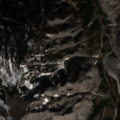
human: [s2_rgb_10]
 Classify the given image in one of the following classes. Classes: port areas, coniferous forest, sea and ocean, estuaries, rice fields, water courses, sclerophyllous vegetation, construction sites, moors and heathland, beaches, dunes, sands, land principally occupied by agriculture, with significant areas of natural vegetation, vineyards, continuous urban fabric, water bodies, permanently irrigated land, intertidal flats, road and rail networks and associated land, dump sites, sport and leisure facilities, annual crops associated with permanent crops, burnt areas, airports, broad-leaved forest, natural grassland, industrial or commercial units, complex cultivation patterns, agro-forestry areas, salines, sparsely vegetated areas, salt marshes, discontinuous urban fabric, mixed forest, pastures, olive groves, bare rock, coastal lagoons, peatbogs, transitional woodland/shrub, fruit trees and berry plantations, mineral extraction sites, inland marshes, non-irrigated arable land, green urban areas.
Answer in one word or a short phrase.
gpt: coniferous forest, mixed forest, bare rock, sparsely vegetated areas